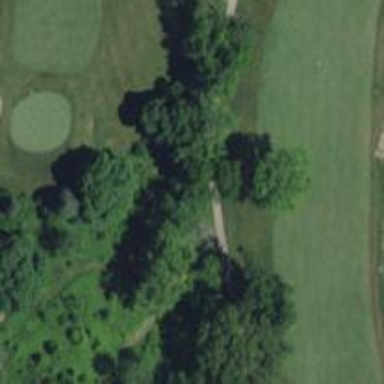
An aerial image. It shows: Service road used as golf cart path.